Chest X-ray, PA view. Patient: 55 years old, sex F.
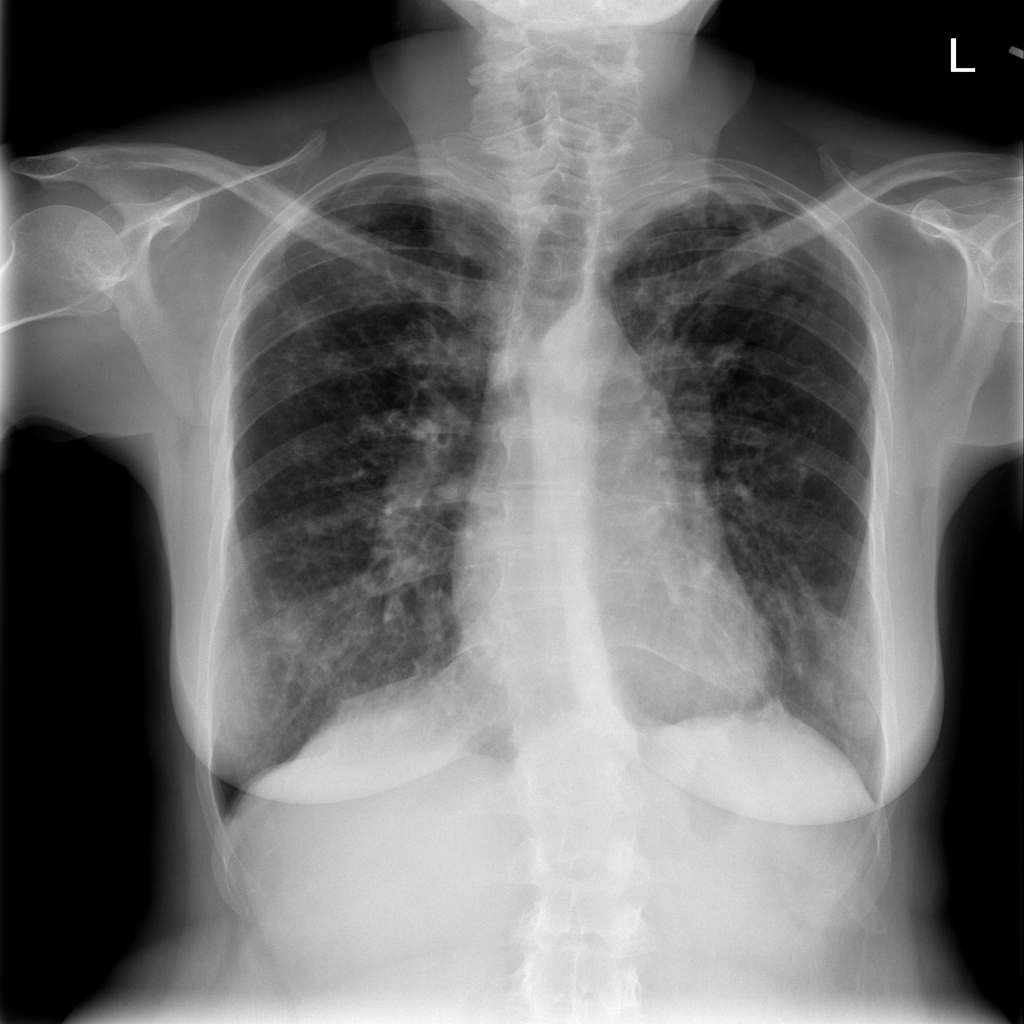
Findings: No Finding